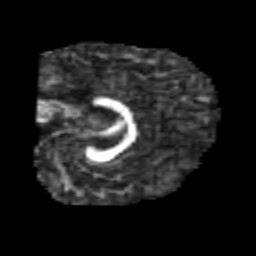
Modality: FA
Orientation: sagittal
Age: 6
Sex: male
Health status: healthy